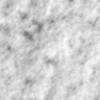
Label: no_change